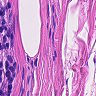
Metastatic tissue present: no